Question: My IDE is: CodeBlocks 20.03 ( MinGW 9.3.0 )
My code is:
'''
function fun_conversion( n_numb_tmp, n_base_tmp ) result( data_tmp )
integer, intent(in) :: n_numb_tmp
integer, intent(in) :: n_base_tmp
integer :: data_tmp
integer :: n_div, n_div_res
character(1) :: char_01
character(4) :: char_02
n_div = 0
n_div = n_numb_tmp / n_base_tmp
write(char_01,'(i0)') ( n_div * n_base_tmp ) - n_numb_tmp
char_02 = char_01
do while ( n_div /= 0 )
n_div_res = n_div
n_div = n_div / n_base_tmp
write(char_01,'(i0)') n_div_res - ( n_div * n_baza_tmp )
char_02 = trim(char_02) // char_01
end do
! data_tmp = ?????
end function fun_conversion
'''
How to enter all integer remainders of division from the last remainder to the first in the variable data tmp? The algorithm is in pic attachment

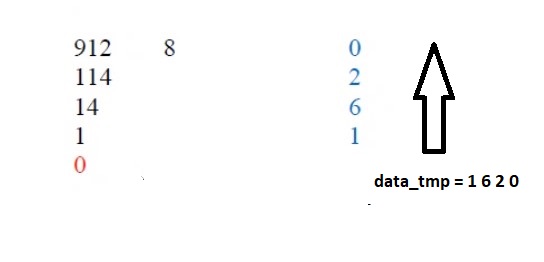
Answer: If you just need to reverse a string of constant length you can do it as follows
'''
module foo_m
implicit none
contains
integer function str2reverted_int(str) result(res)
character(*), intent(in) :: str
character(len(str)) :: rev_str
integer :: i, n
n = len(str)
rev_str(1:1) = str(n:n)
do i = 2, n
rev_str(i:i) = str(n+1-i:n+1-i)
end do
read (rev_str, *) res
end function
end module
program main
use foo_m
implicit none
print *, str2reverted_int('1234') ! -> '4321'
print *, str2reverted_int('12345') ! -> '54321'
end program
'''